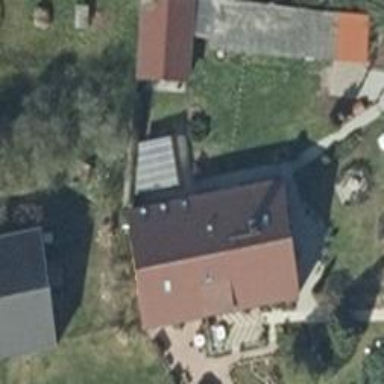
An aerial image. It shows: House with gabled roof oriented along the structure.